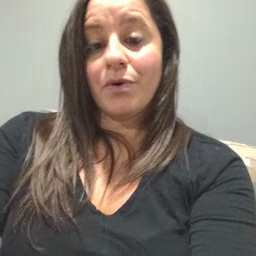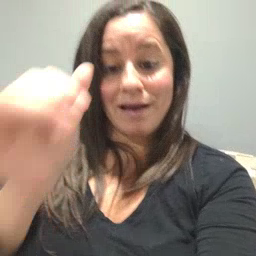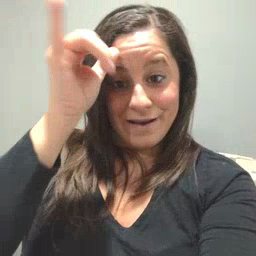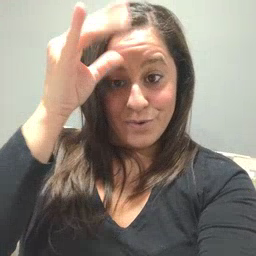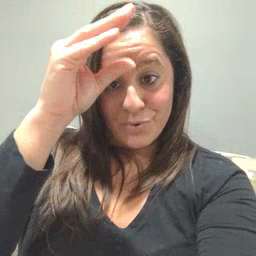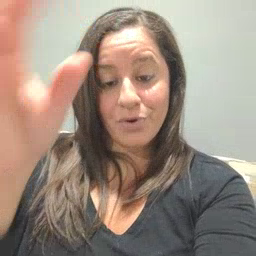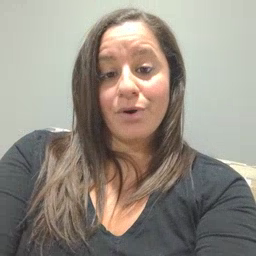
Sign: cowboy